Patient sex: M
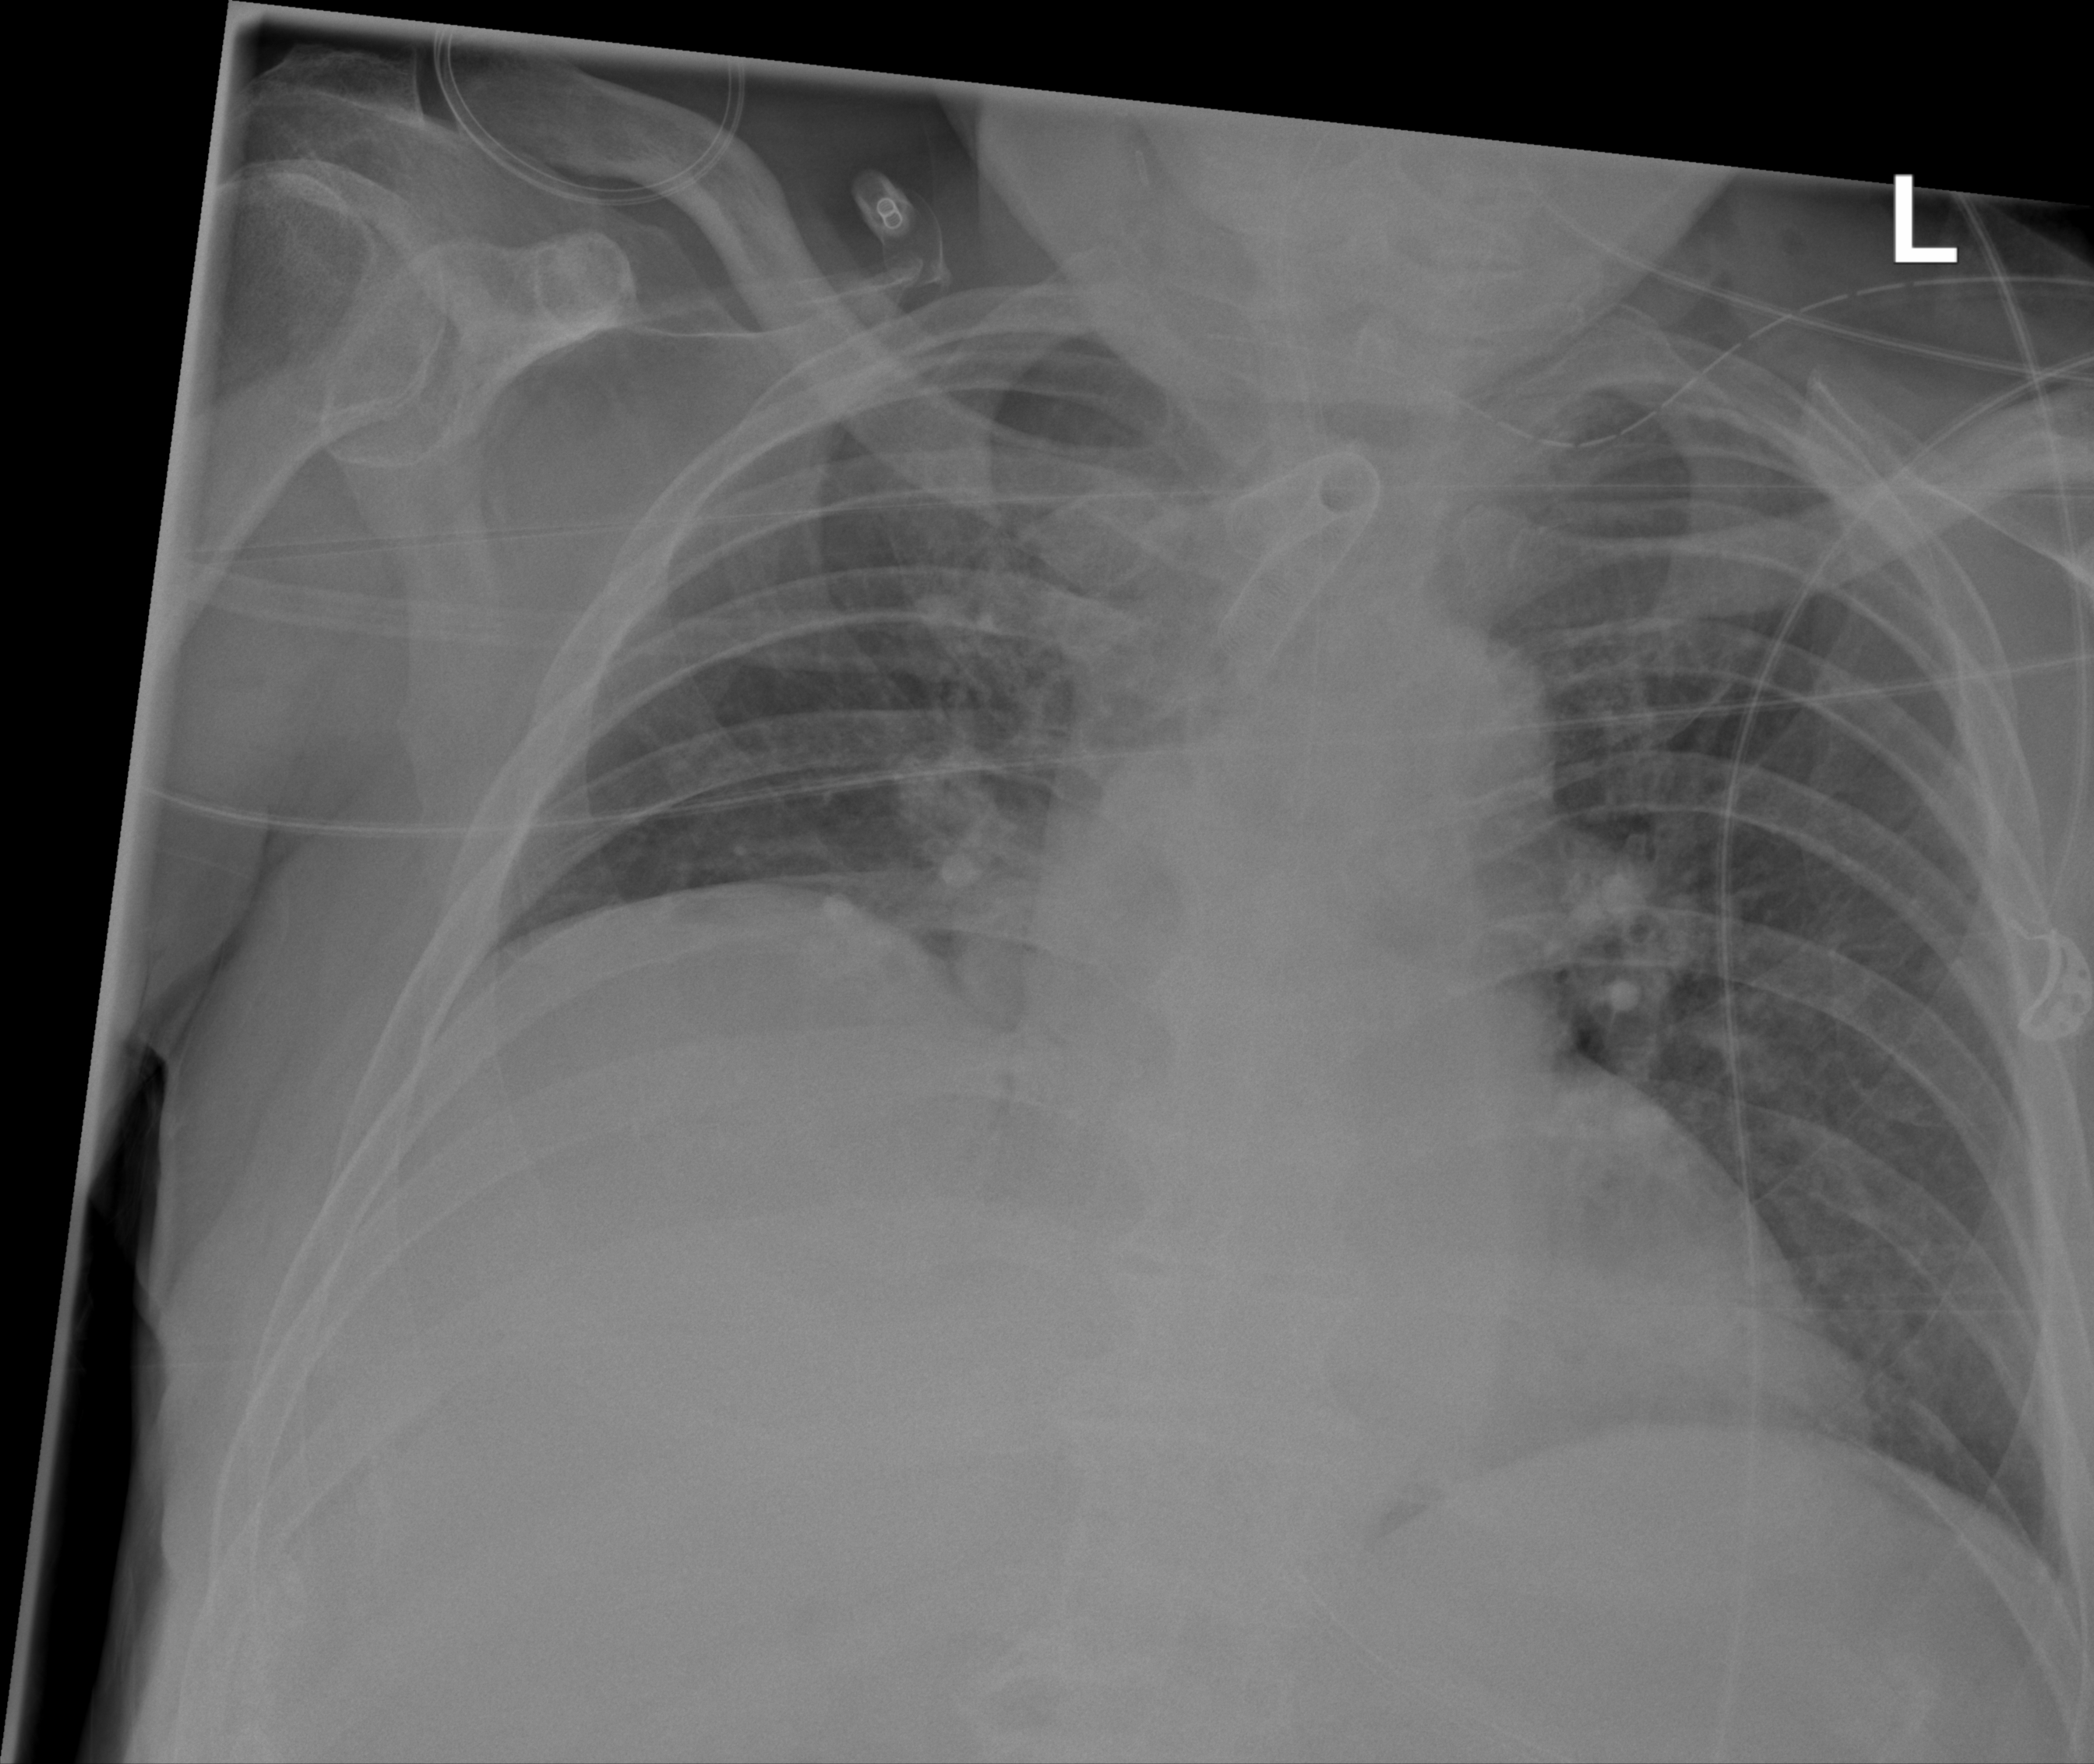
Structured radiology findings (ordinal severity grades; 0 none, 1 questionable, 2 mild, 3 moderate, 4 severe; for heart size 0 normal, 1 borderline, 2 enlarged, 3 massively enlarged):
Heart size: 0
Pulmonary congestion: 0
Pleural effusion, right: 2
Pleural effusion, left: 0
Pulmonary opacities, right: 0
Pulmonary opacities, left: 0
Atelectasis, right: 3
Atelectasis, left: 0